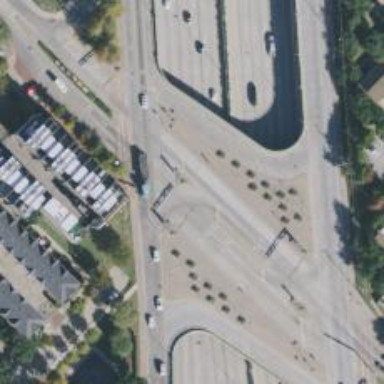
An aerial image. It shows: Secondary link road crossing over bridge.